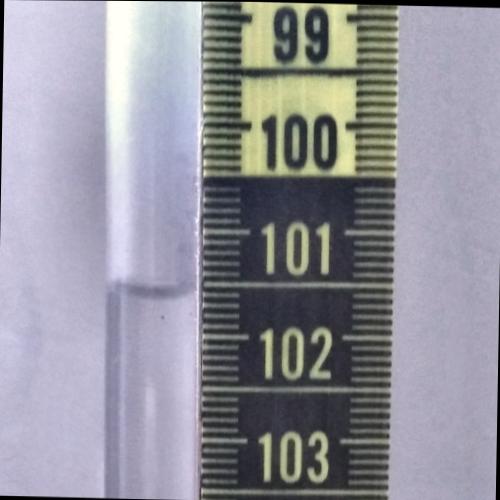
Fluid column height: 101.6 cm